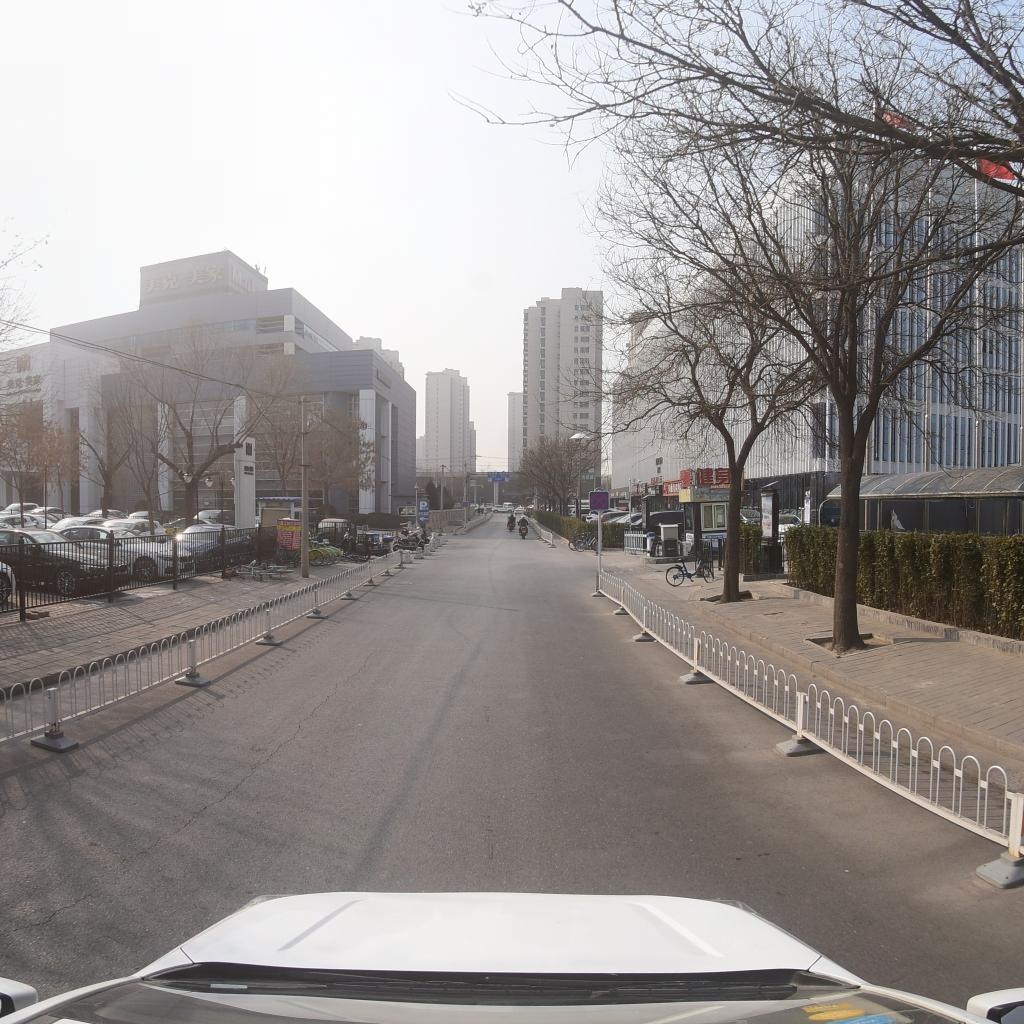
Region: Fengtai
Road damage annotations: longitudinal crack